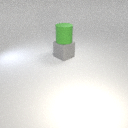
large gray rubber cube below large green rubber cylinder